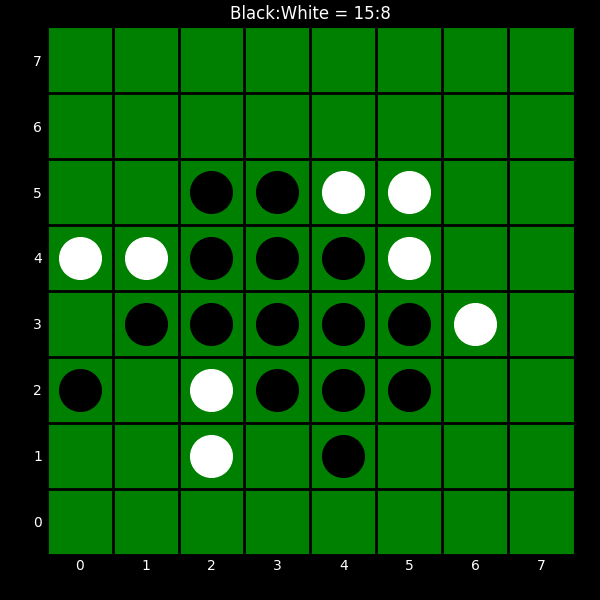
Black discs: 15
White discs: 8